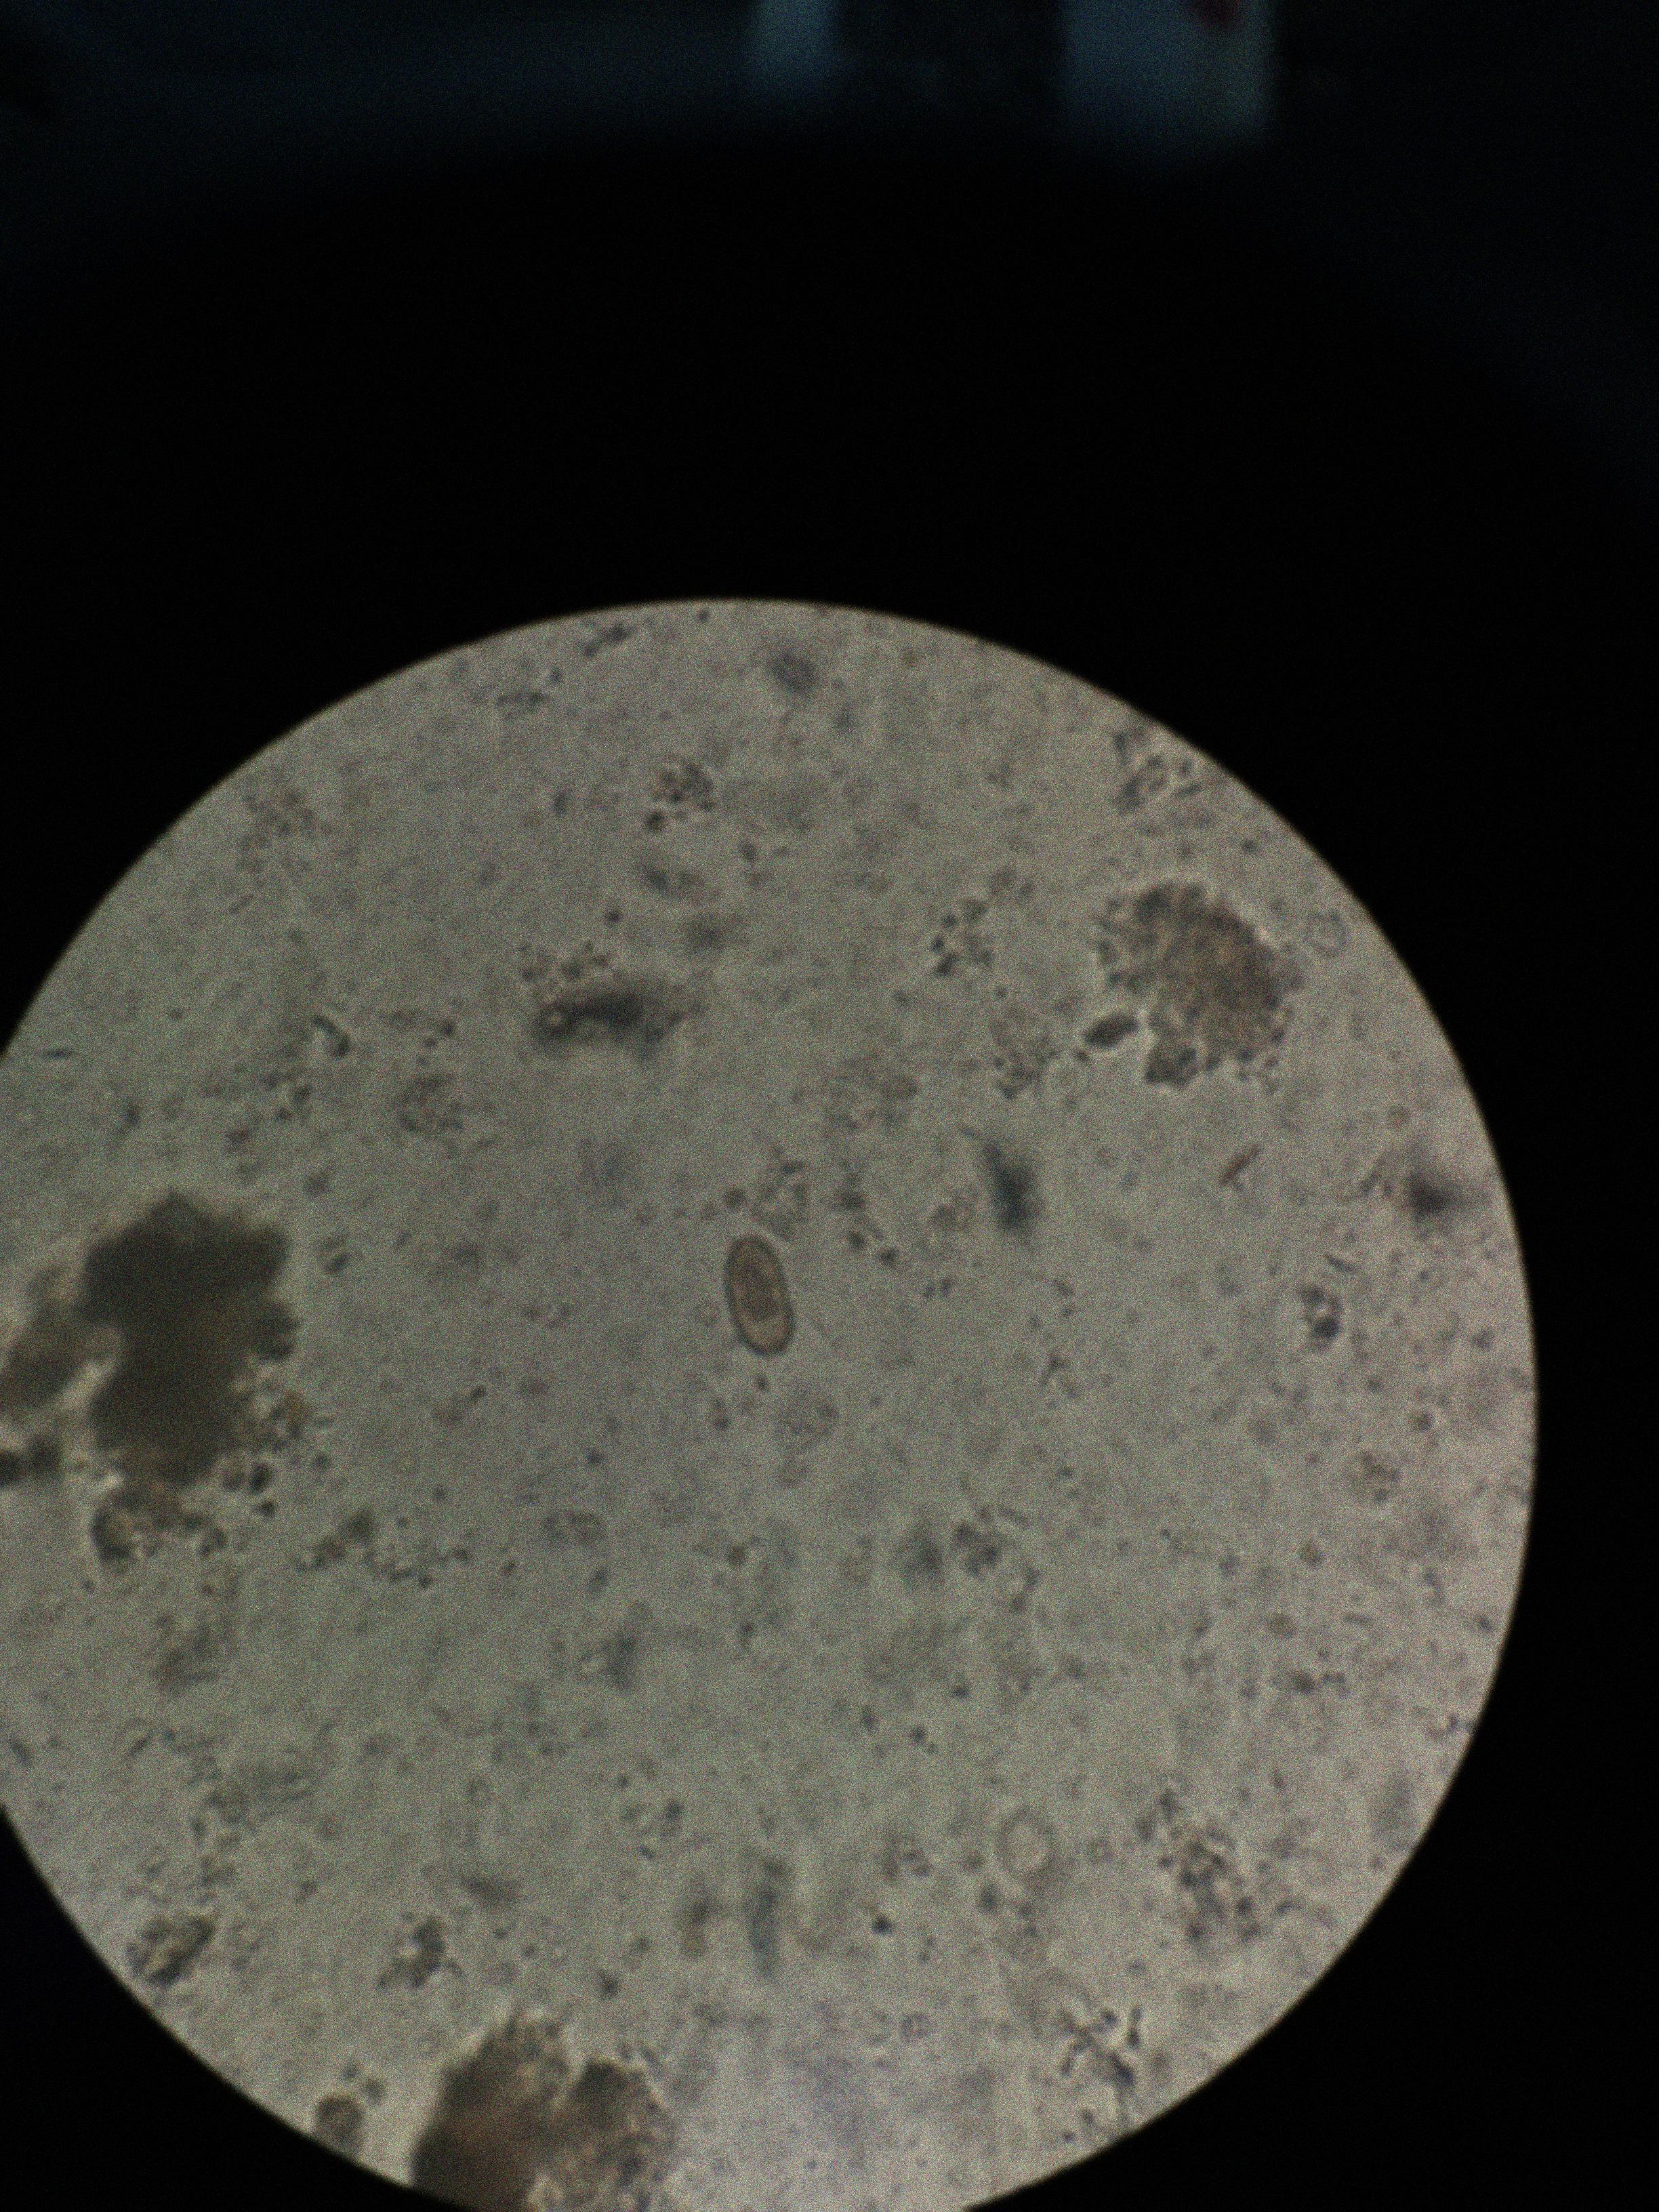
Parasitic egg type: Capillaria philippinensis